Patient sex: F
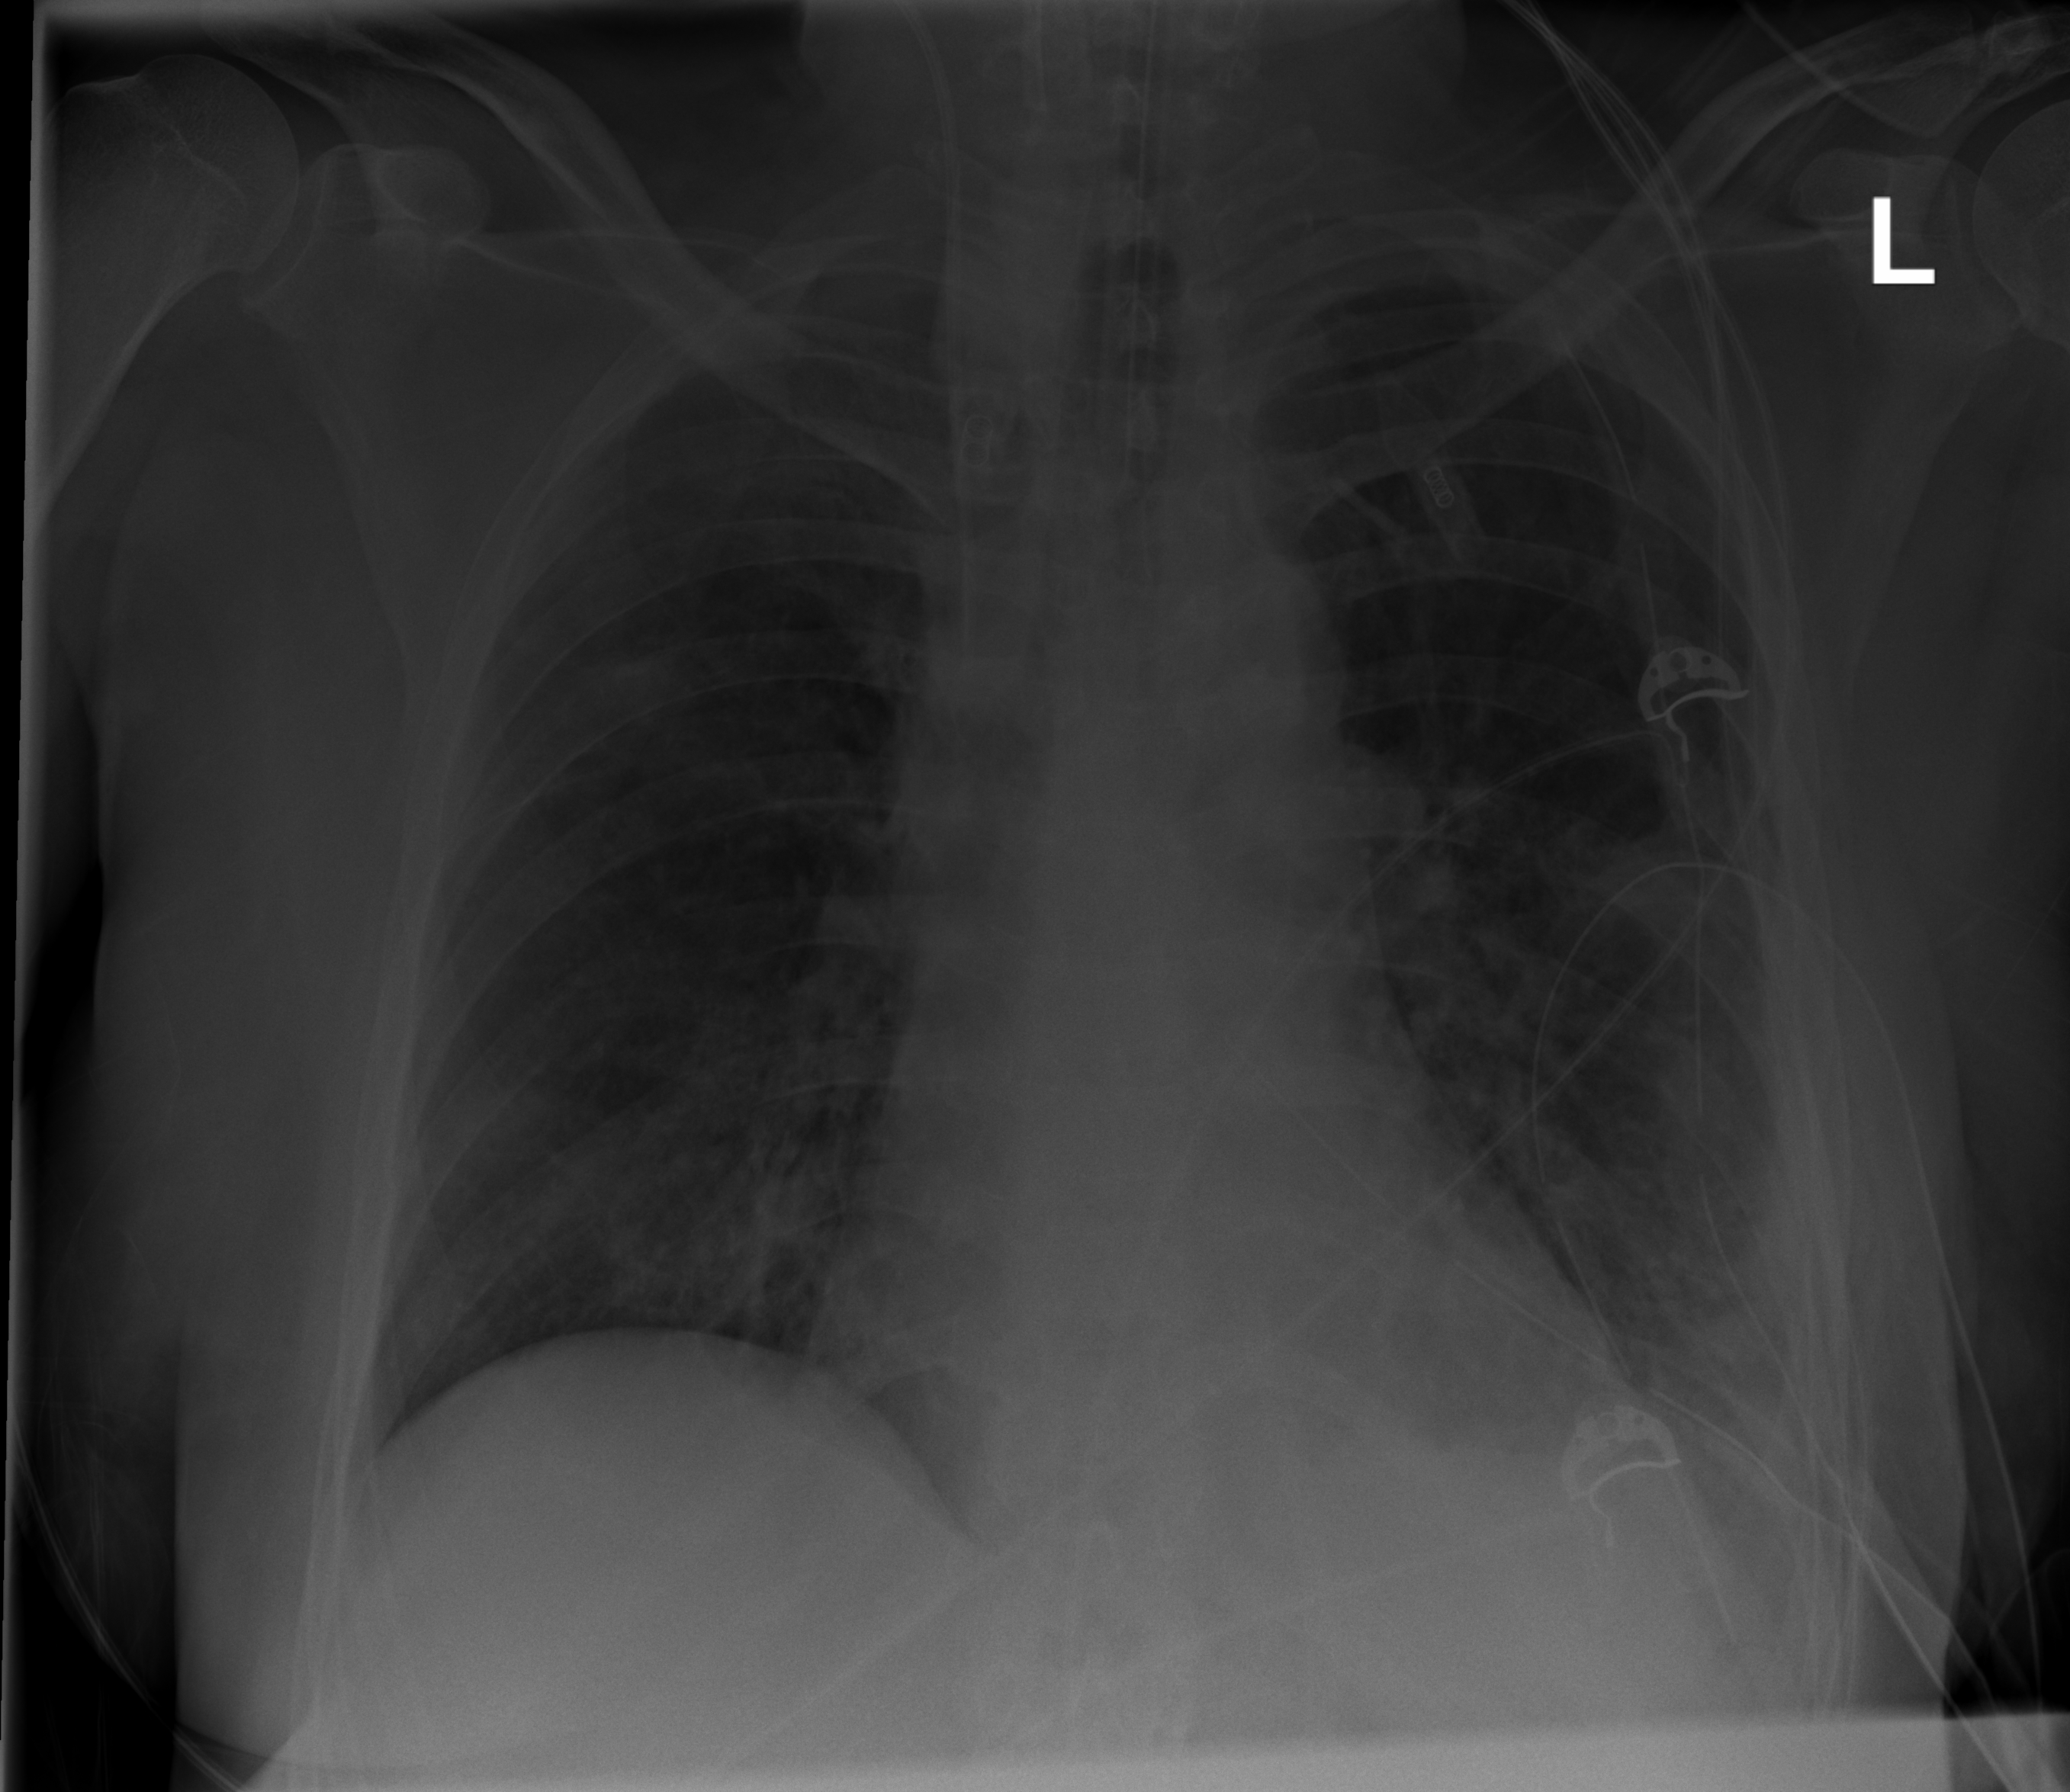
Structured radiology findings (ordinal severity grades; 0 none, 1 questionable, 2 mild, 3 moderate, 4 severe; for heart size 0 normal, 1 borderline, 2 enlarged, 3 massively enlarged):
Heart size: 1
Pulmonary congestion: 0
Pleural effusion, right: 0
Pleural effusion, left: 2
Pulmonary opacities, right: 2
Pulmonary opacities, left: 3
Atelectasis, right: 2
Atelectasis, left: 3